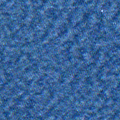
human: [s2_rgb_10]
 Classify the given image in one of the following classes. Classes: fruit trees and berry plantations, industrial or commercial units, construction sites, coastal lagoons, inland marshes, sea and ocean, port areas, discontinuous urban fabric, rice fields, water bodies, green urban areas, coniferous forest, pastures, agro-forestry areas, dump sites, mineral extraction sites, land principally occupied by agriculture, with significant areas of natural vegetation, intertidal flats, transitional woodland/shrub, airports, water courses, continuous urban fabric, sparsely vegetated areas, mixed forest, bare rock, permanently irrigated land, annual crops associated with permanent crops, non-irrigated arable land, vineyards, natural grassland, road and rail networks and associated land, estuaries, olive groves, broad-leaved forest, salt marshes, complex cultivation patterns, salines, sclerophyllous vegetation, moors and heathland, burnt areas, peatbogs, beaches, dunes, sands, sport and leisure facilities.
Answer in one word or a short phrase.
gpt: sea and ocean